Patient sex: F
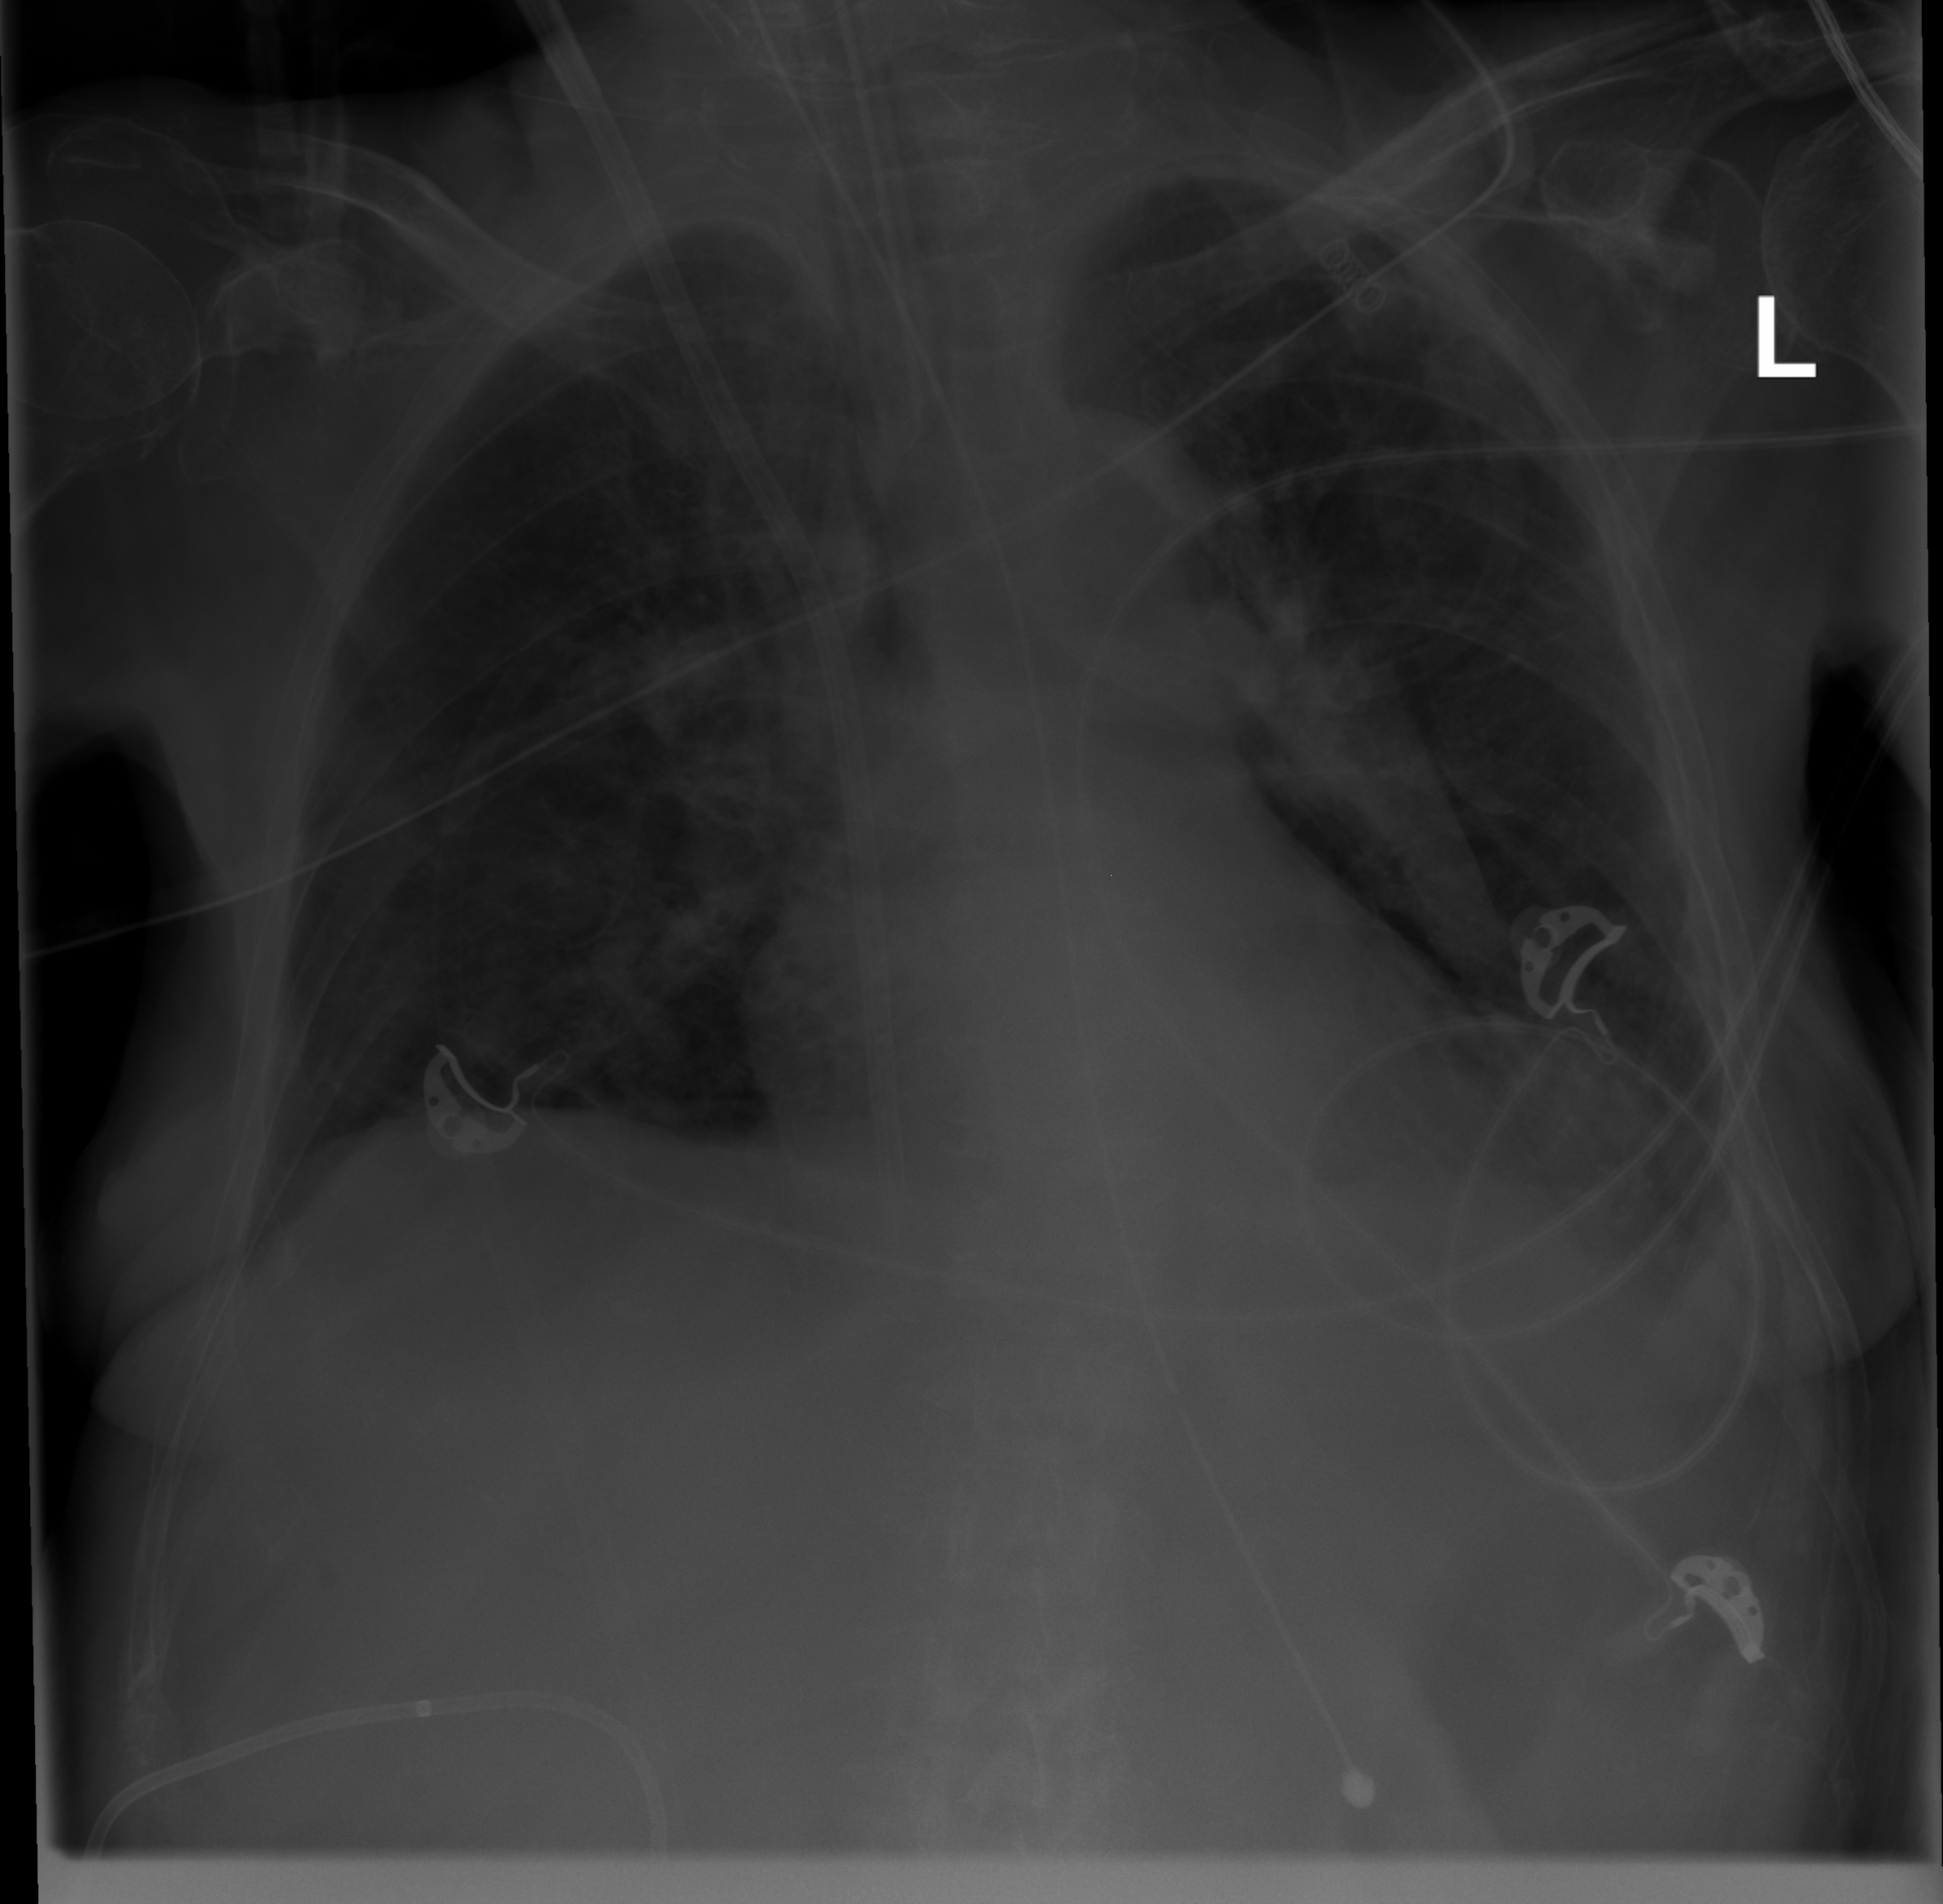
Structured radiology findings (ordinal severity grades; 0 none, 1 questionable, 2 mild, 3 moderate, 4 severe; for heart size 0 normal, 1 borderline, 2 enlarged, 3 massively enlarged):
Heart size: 0
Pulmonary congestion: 0
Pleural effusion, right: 0
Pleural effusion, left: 2
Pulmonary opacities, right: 1
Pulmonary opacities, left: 0
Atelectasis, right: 0
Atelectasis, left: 2